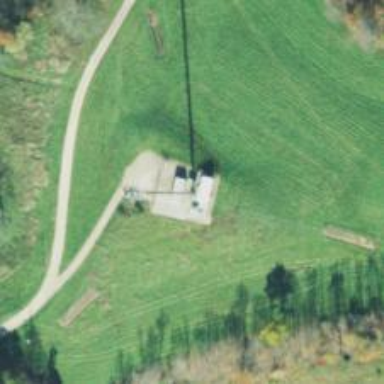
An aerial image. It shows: Man-made mast used for communication purposes.